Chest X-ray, PA view. Patient: 32 years old, sex M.
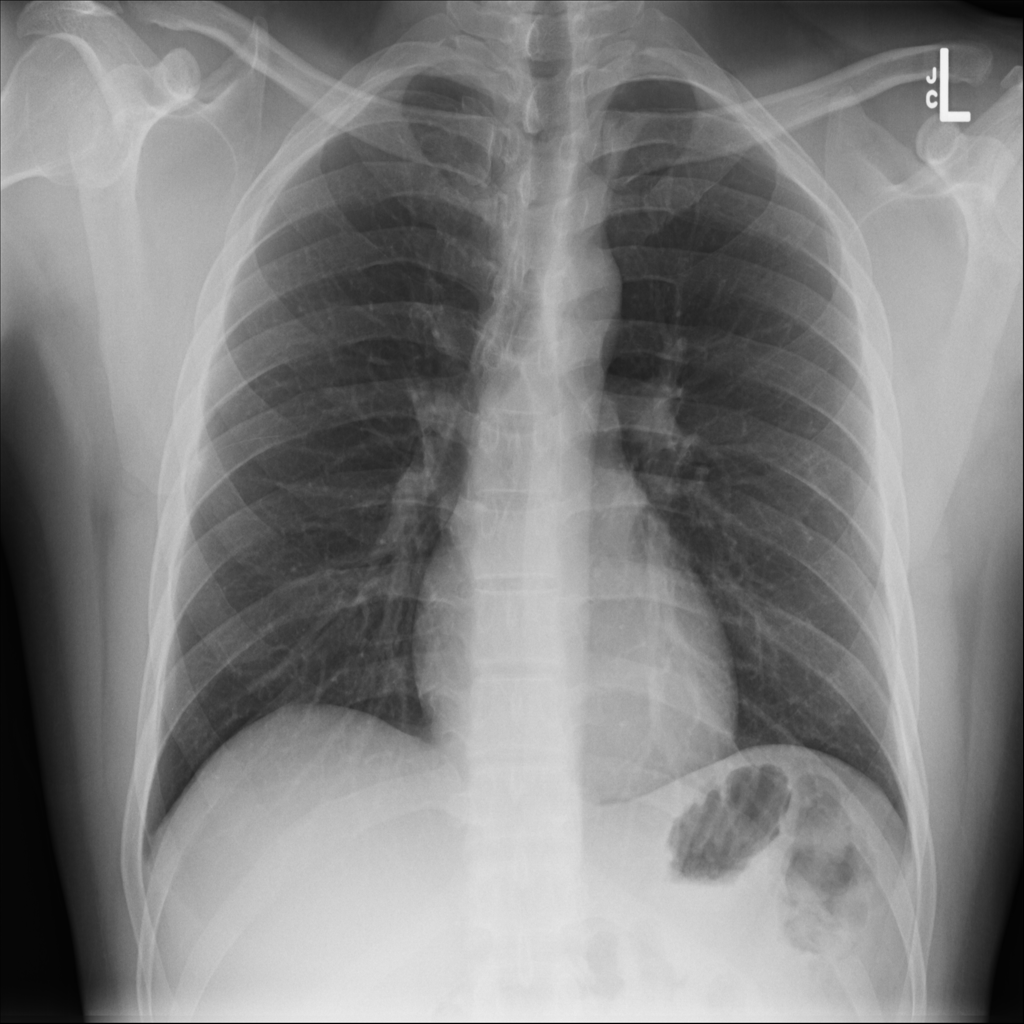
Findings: Infiltration